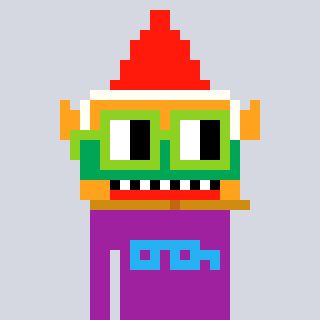
a pixel art character with square light green glasses, a gnome-shaped head and a magenta-colored body on a cool background